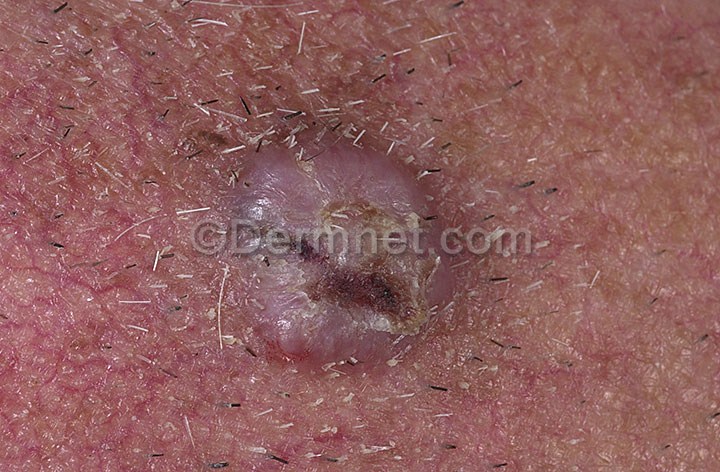
Disease: Seborrheic Keratoses and other Benign Tumors